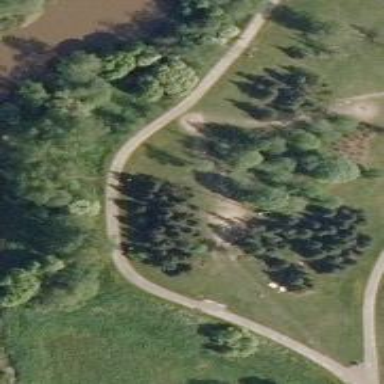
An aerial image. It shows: Disc golf hole.